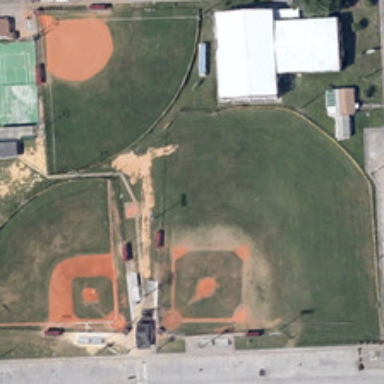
Three baseball fields are near a white building and two tennis courts .